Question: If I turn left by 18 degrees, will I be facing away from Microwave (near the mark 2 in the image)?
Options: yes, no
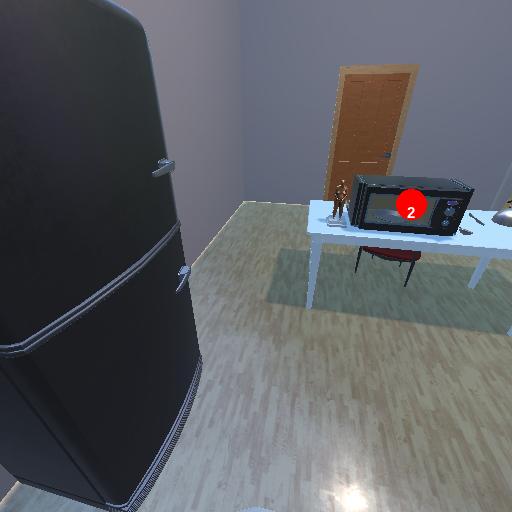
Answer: yes